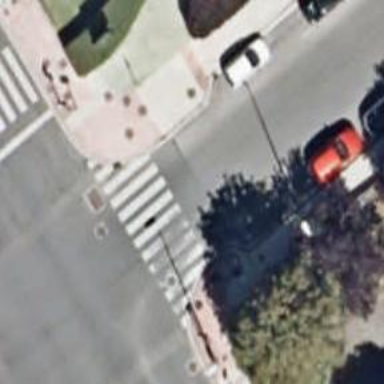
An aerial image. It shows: Road with traffic signals at crossing.